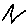
Label: zigzag